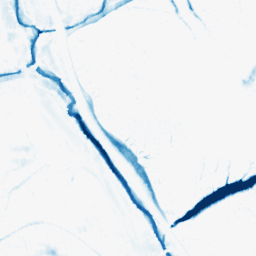
Category: morphological
Decomposition family: morphological_ellipse
Decomposition parameters: operation: closing
width: 20
height: 10
Upsampling method: cubic_mitchell
Upsampling parameters: scale: 8
Upsampling scale: 8